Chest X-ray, PA view. Patient: 43 years old, sex F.
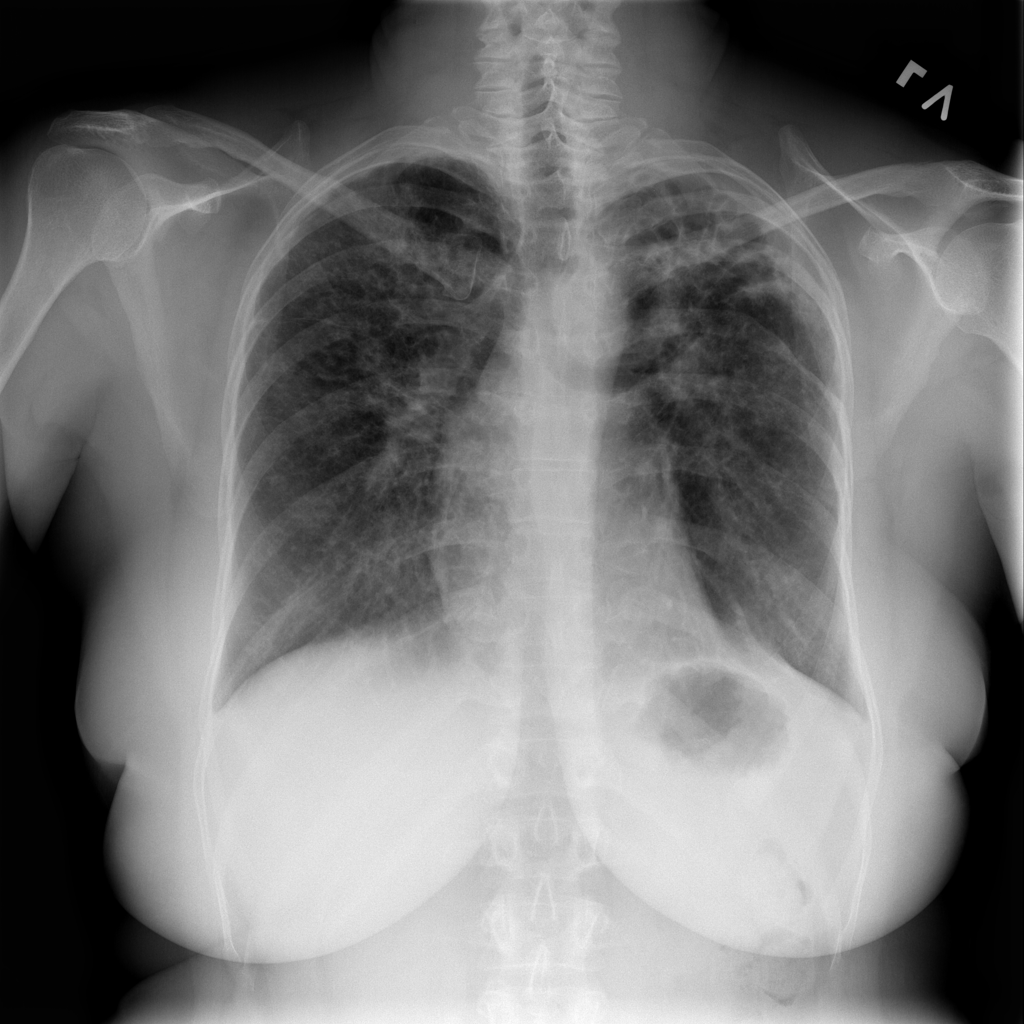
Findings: Fibrosis